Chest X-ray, AP view. Patient: 59 years old, sex F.
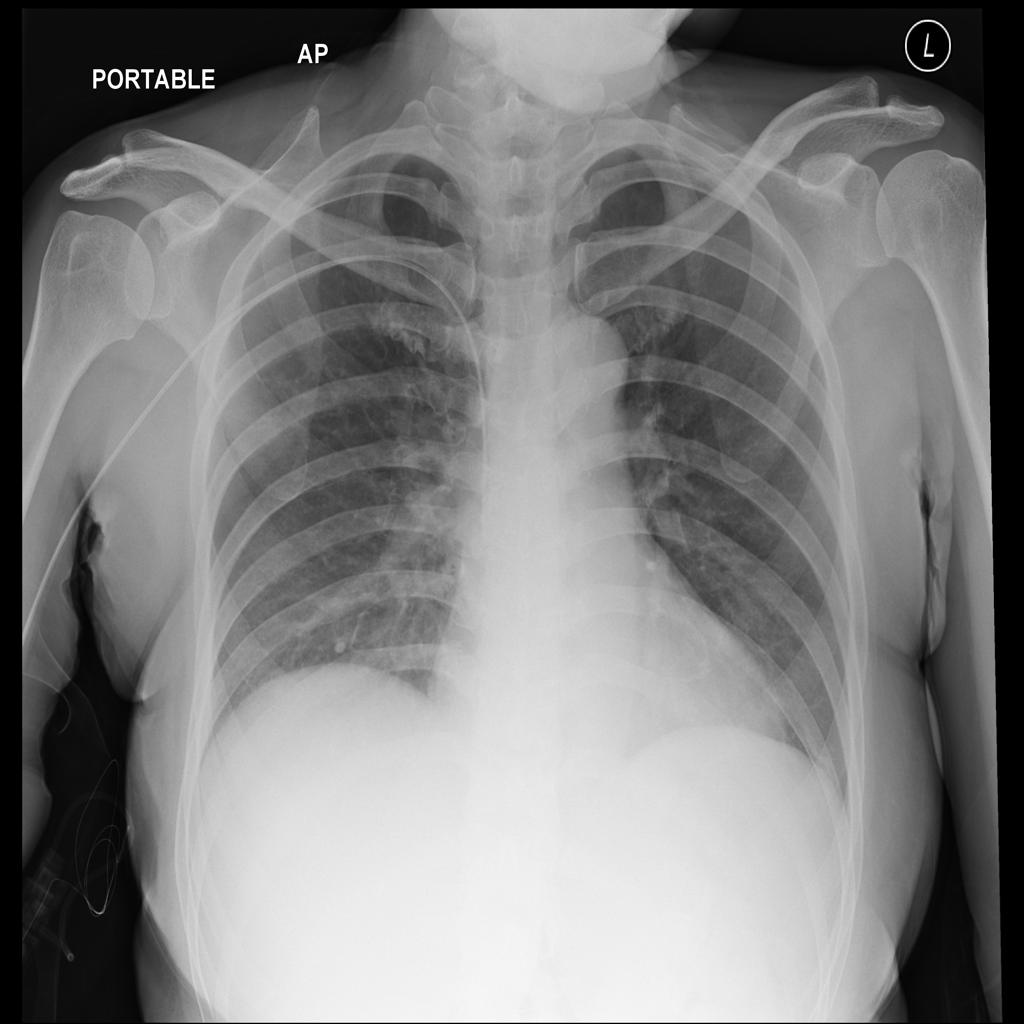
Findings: No Finding